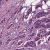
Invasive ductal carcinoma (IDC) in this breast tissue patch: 1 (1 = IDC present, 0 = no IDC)